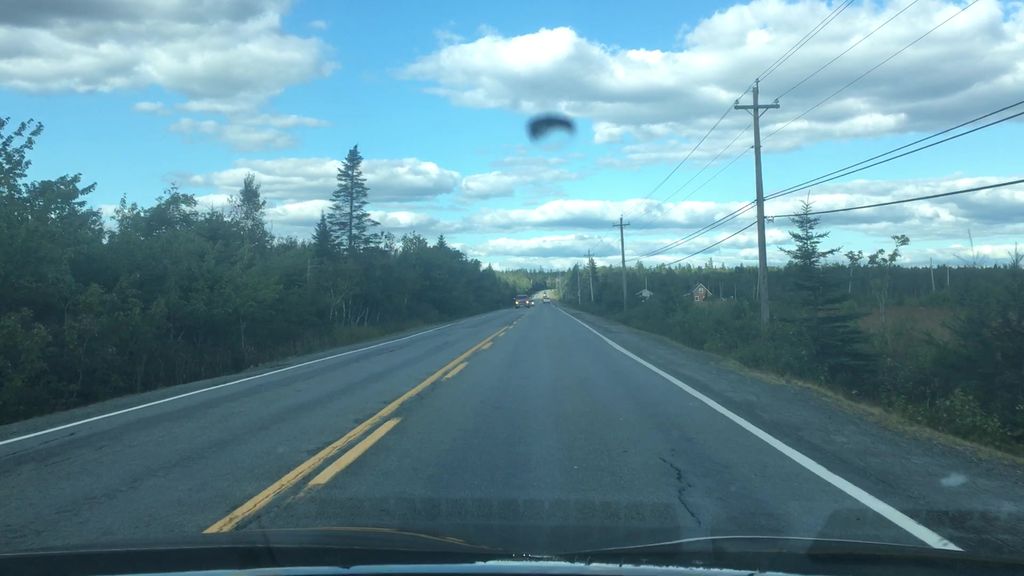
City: halifax